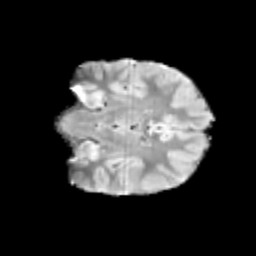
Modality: T2w
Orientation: coronal
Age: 8
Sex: male
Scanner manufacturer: siemens
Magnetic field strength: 3 T
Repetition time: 3.8 s
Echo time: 0.07 s